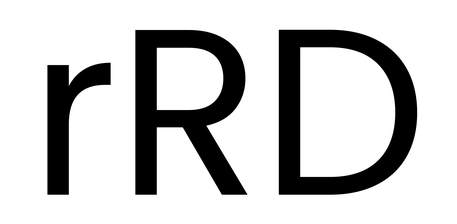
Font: Poppins-Regular